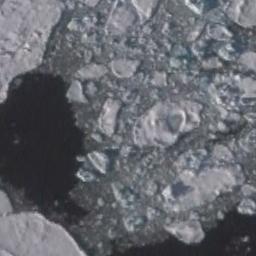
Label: sea_ice